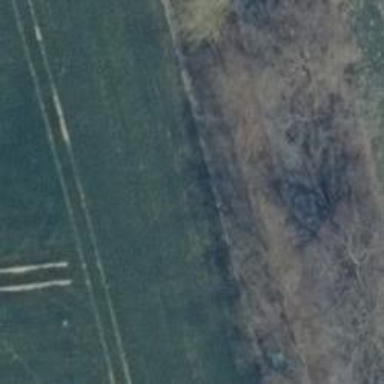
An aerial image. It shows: Row of trees in natural setting.